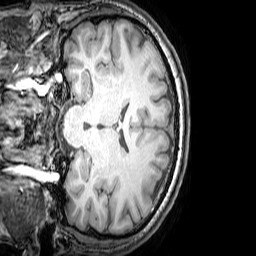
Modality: T1w
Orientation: coronal
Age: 24
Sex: male
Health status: healthy
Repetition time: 0.081 s
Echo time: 0.037 s